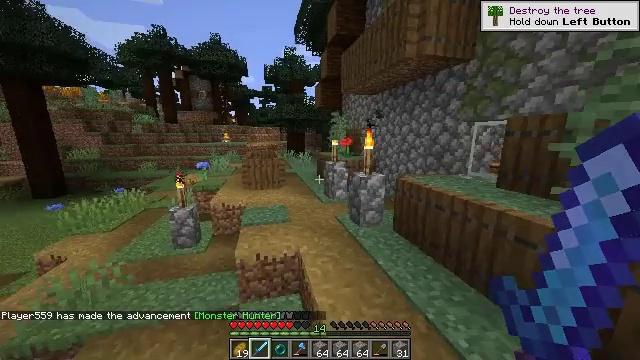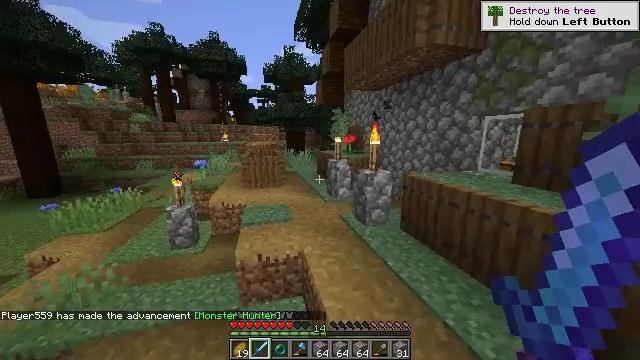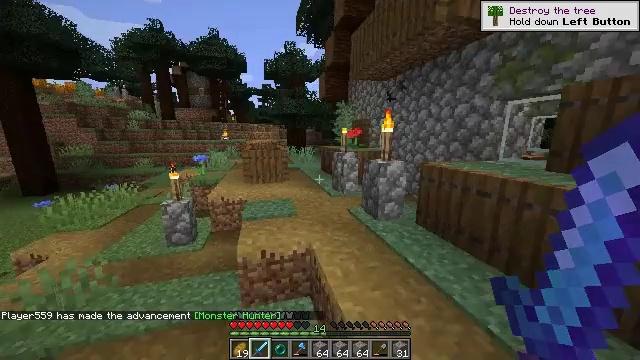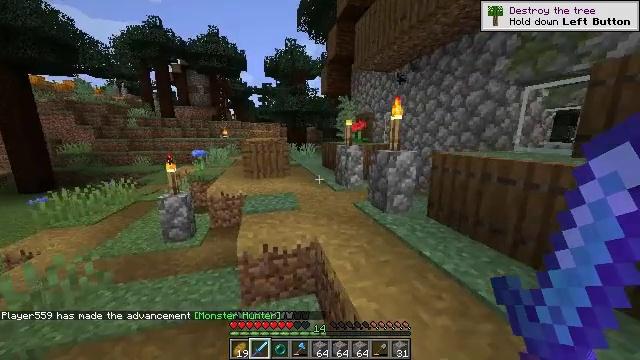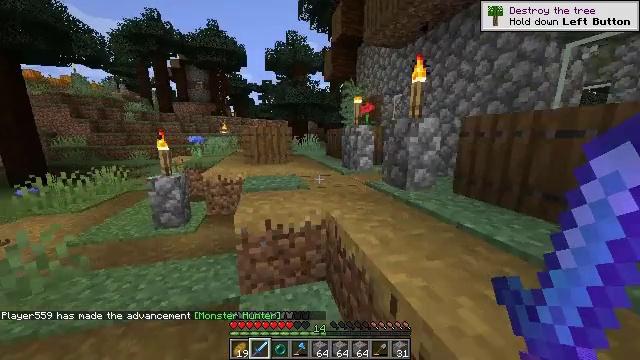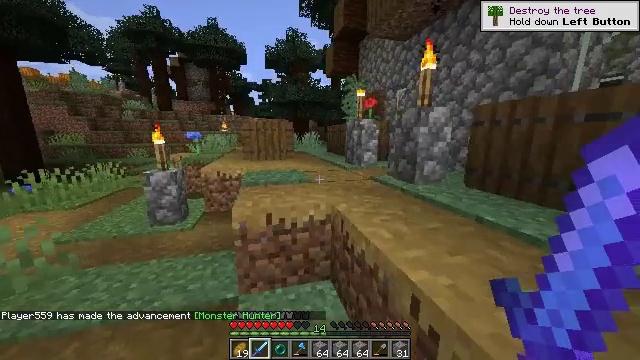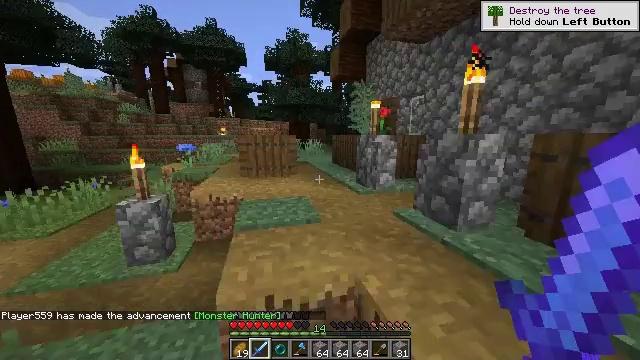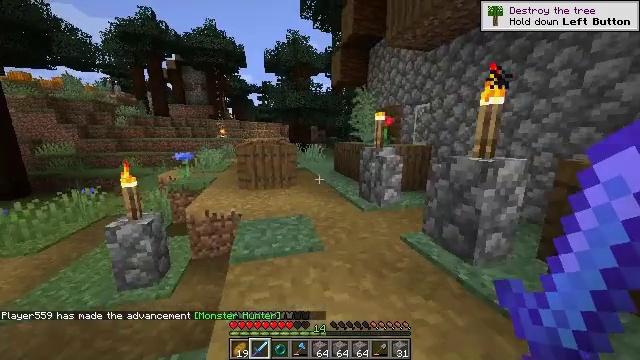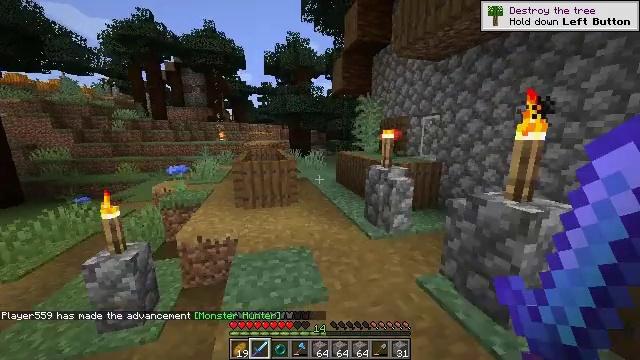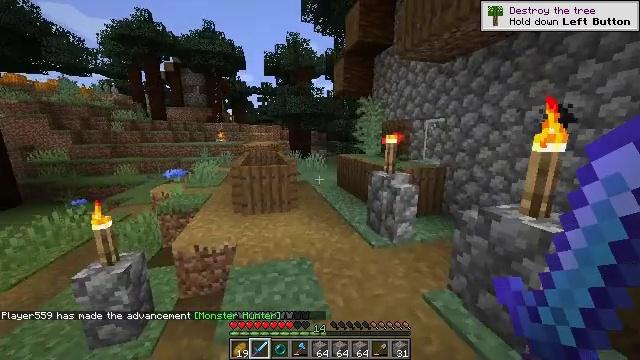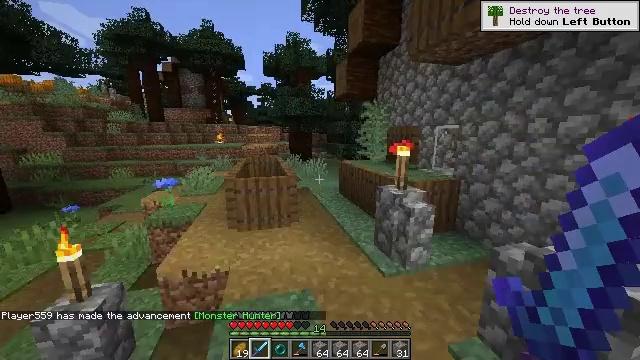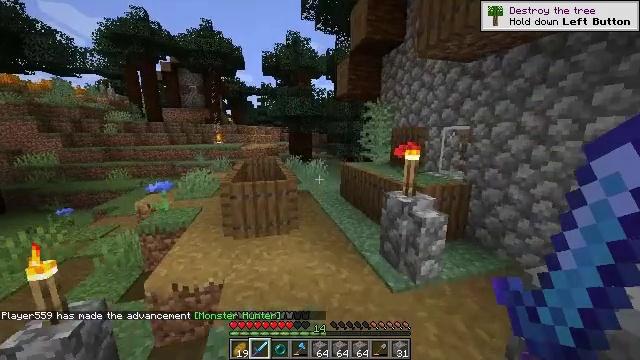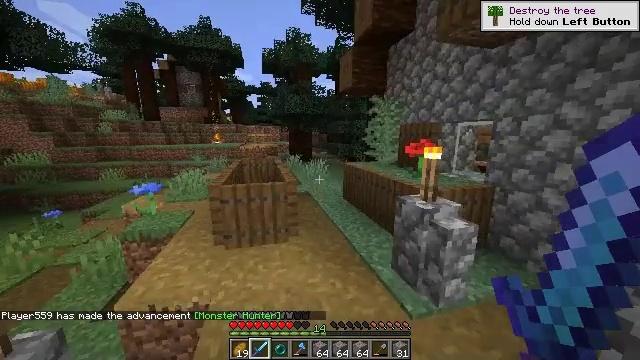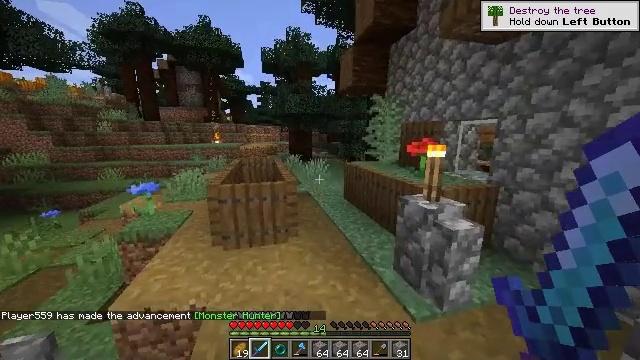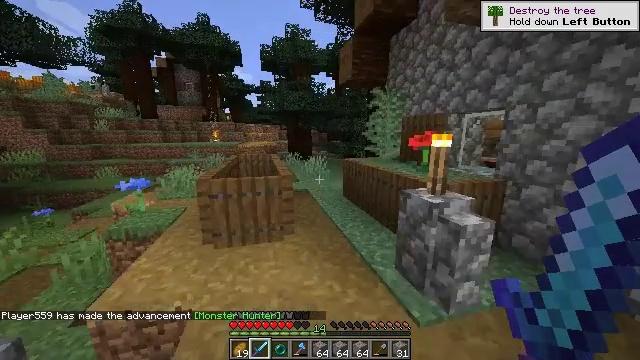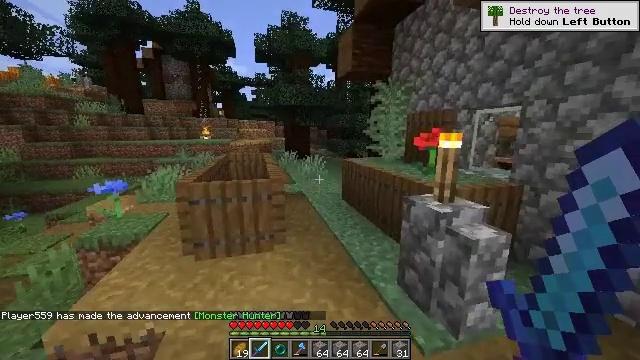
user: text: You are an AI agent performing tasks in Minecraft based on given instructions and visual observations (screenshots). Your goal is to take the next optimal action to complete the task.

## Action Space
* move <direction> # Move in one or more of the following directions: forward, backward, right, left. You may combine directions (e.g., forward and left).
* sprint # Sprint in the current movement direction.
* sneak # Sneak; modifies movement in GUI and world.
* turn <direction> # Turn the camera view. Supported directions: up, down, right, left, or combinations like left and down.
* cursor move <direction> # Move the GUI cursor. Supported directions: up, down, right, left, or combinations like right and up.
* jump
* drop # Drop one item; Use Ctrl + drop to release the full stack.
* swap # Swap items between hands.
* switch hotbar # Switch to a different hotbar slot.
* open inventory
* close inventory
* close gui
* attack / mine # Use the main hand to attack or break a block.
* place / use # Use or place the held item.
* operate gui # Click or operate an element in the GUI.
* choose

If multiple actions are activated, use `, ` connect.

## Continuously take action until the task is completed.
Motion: motion action
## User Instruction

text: Retrieve the torch.
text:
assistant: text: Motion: move forward, jump
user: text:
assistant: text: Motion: move forward, jump
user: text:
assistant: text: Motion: move forward, jump
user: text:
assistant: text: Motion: move forward, jump
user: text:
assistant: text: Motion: move forward, jump
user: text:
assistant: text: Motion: move forward, jump
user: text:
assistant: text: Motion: move forward, sprint, jump
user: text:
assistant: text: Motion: move forward, sprint, jump
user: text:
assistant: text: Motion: move forward, jump
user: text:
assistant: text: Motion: move forward, jump
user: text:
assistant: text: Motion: move forward, jump
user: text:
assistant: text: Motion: move forward, jump
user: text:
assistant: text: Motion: move forward, jump
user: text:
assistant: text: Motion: move forward, jump
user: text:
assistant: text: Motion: move forward, jump
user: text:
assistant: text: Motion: move forward, sprint, jump
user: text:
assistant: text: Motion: move forward, sprint, jump
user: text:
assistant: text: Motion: move forward, sprint, jump
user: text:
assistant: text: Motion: move forward, sprint, turn left, jump
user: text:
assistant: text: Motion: move forward, turn left, jump
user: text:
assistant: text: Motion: move forward, turn left, jump
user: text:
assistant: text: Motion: move forward, turn left, jump
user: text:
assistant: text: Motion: move forward, jump
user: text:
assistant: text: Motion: move forward, jump
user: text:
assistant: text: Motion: move forward, jump
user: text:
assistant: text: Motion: move forward, jump
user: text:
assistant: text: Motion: move forward, sprint, turn left, jump
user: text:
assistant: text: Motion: move forward, sprint, jump
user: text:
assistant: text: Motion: move forward, sprint, jump
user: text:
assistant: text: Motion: move forward, sprint, turn left, jump